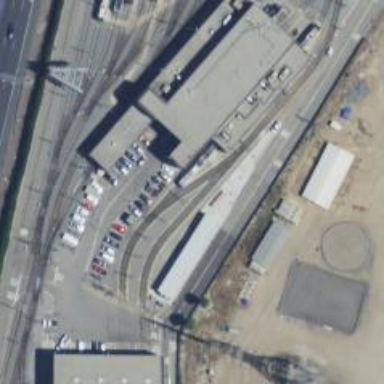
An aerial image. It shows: Light rail service yard with electrified contact lines.